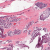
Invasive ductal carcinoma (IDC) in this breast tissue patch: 0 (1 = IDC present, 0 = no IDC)